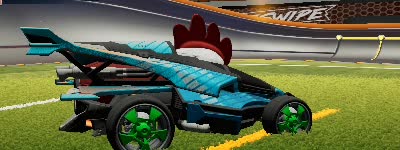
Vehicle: aftershock